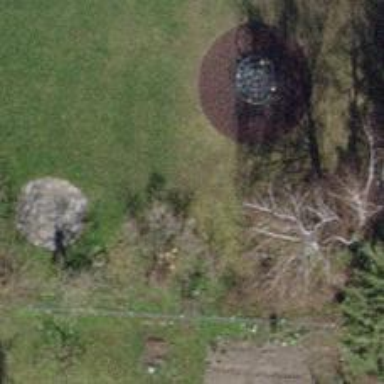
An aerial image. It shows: Playground with basket swing.